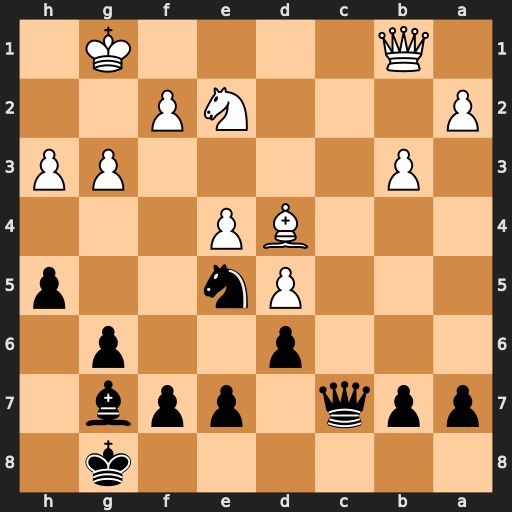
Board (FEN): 6k1/ppq1ppb1/3p2p1/3Pn2p/3BP3/1P4PP/P3NP2/1Q4K1
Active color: b
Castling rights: -
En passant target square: -
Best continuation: Nf3+ Kg2 Nxd4